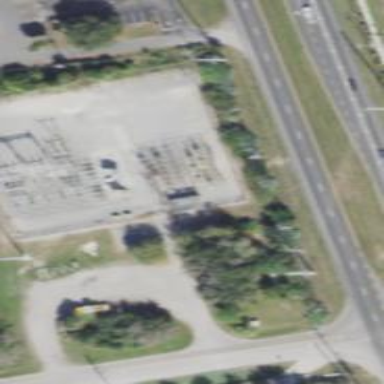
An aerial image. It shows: Outdoor power substation surrounded by fence. The substation operates at the distribution level.